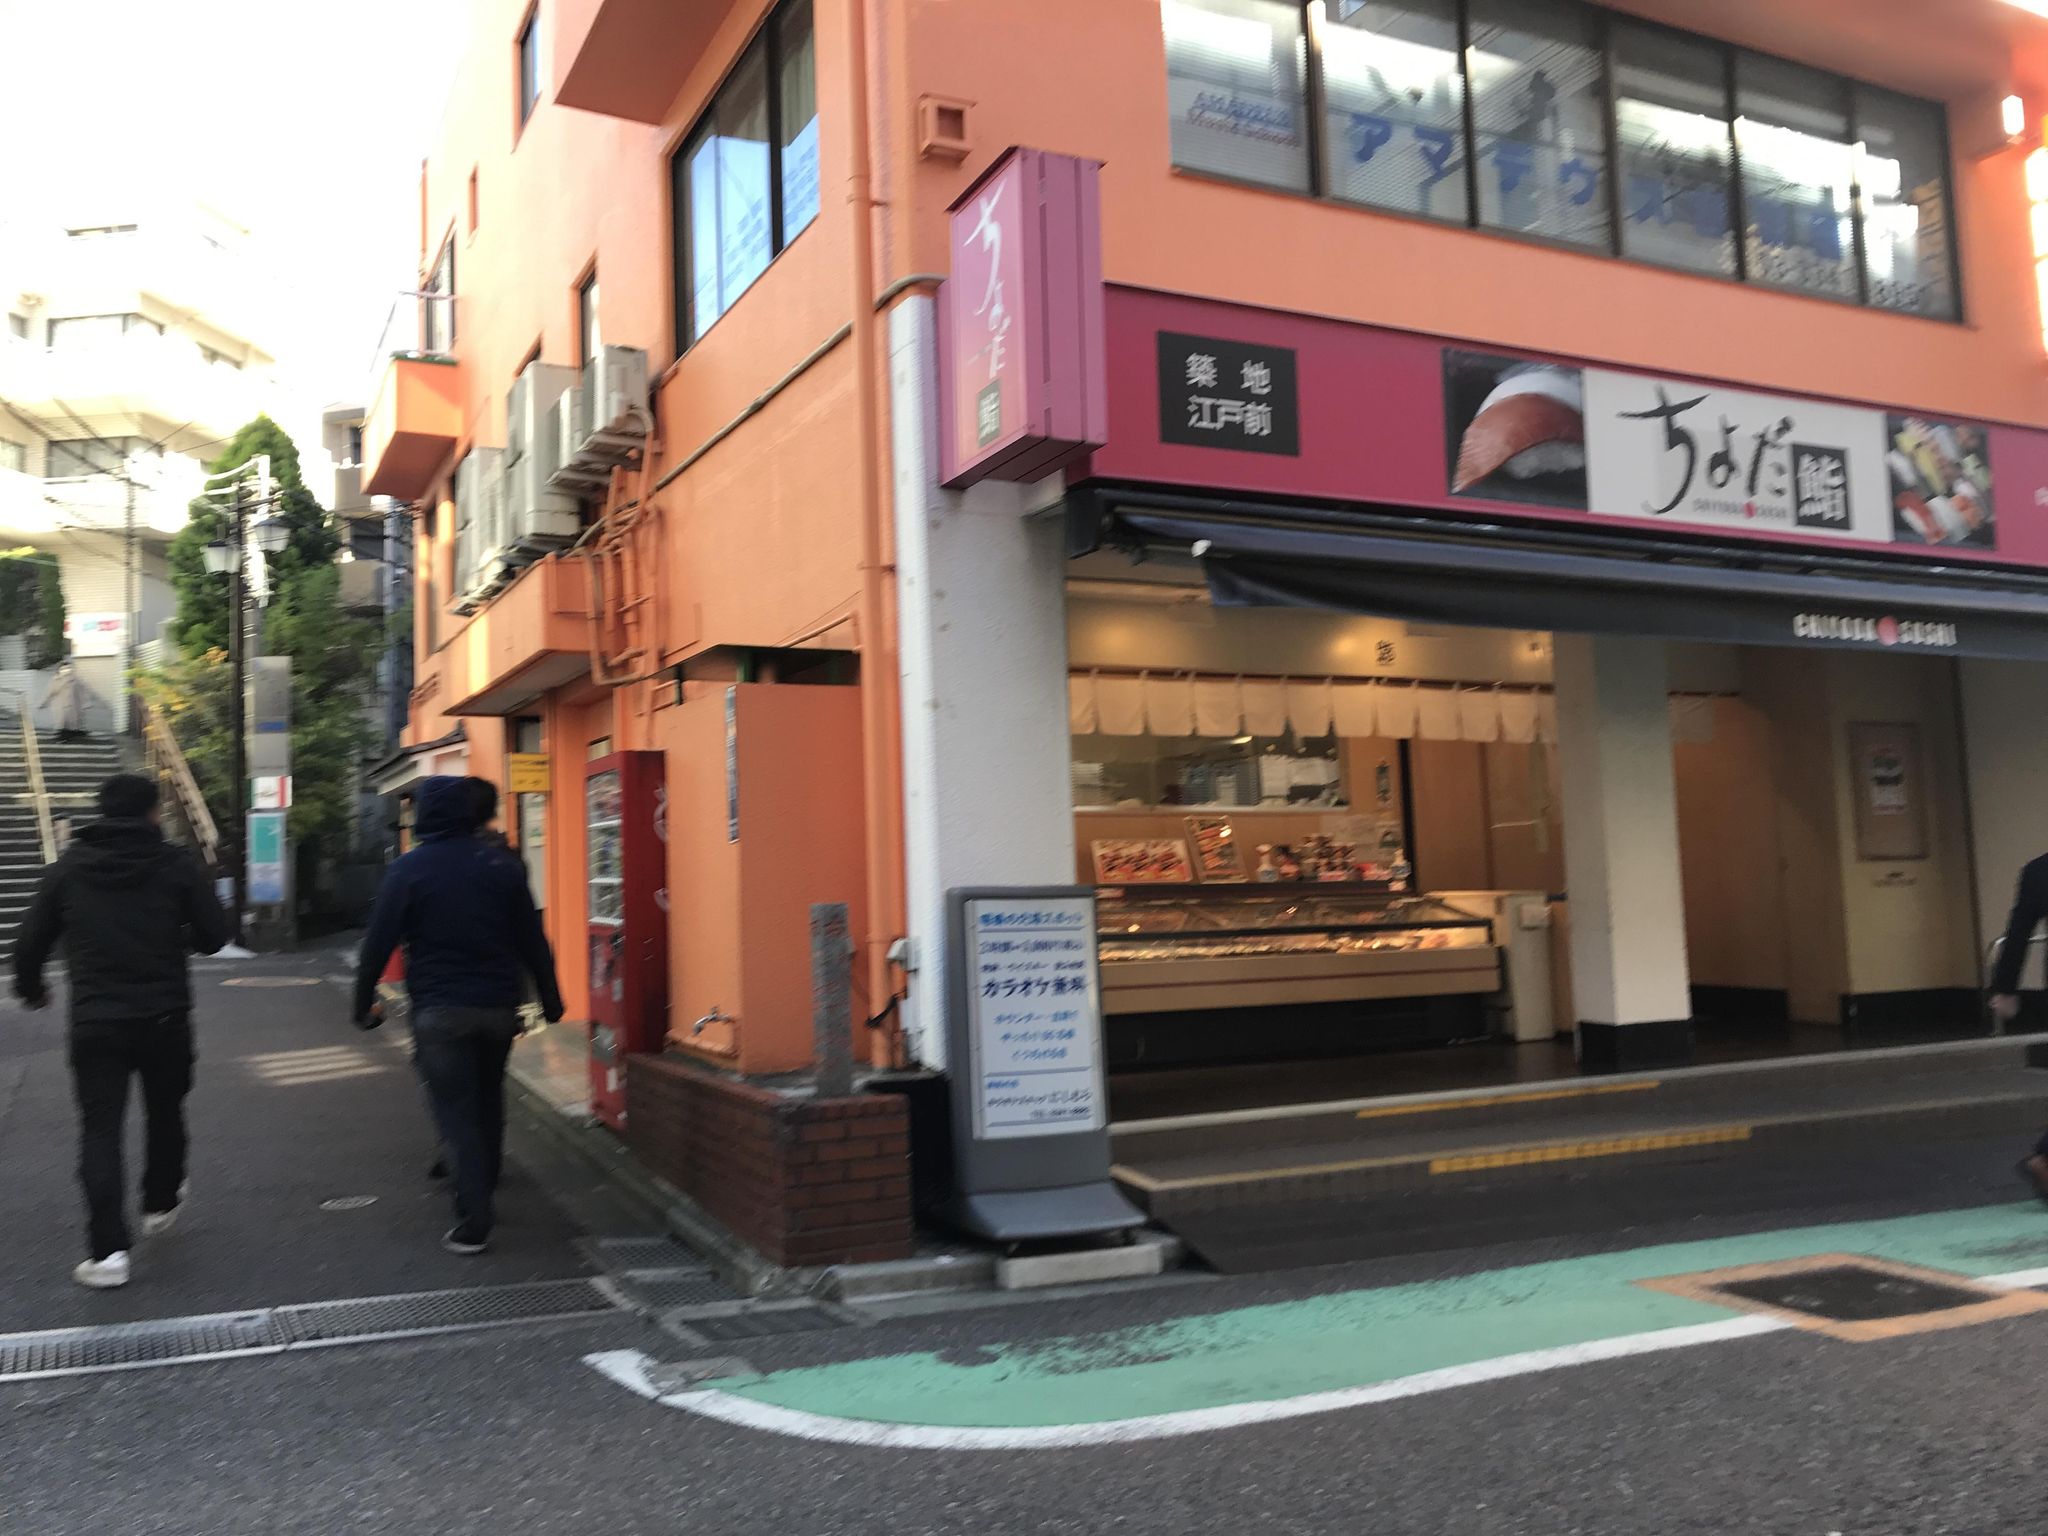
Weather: clear
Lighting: day
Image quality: good
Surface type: walking surface
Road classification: residential, steps
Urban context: urban centre
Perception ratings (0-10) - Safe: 6.4, Lively: 6.86, Beautiful: 4.42, Boring: 5.23, Depressing: 3.57, Wealthy: 6.78